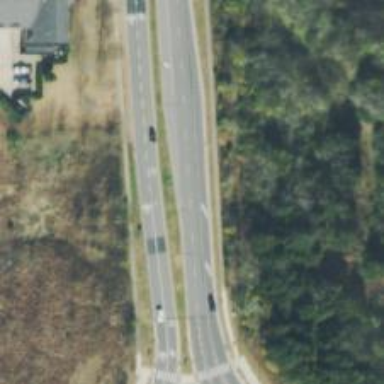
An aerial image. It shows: Secondary road.